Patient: sex F, age 75
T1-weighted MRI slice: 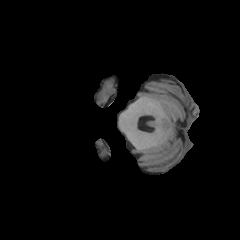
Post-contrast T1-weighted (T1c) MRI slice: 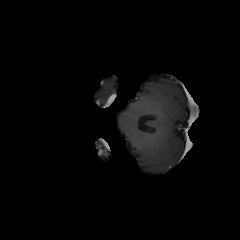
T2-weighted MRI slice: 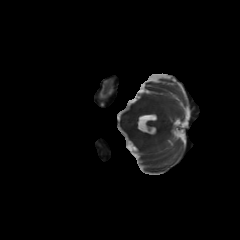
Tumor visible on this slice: no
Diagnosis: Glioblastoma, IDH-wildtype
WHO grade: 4